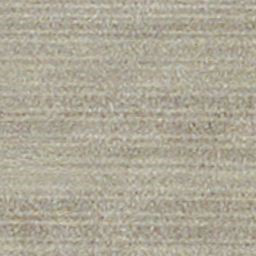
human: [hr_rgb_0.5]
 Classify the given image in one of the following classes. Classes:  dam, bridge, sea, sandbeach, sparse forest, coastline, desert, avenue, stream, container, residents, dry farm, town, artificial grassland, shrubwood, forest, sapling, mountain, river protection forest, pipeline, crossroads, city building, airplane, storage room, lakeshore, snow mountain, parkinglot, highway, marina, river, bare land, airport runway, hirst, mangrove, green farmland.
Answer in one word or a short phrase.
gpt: dry farm